Question: how can I sort Array in Object Array with element key ?
Please see picture for more info :

So for example in picture you can see we have 8 object now , so we want to sort 8 object with key in new array for example sort 8 object with "" key in array or "" key in array !!!
But I think we have a problem because we can't access to key in new array !!!
So I think this code can't help to me :
'''
Array.Sort....
'''
Kind regards
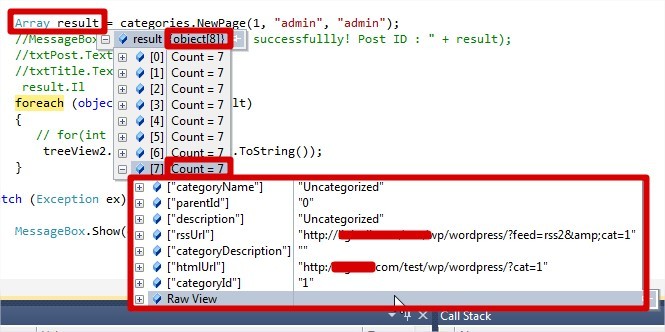
Answer: It is not obvious from your question, but the array you want to sort seems to contain dictionaries that represents object instances by having the same set of keys. To get access to the values you need to cast the array elements to the correct dictionary type (I assume it is 'Dictionary<String, String>'). You can then use LINQ to sort by using the 'OrderBy' clause:
'''
var sortedByCategoryName = result
.Cast<IDictionary<String, String>>()
.OrderBy(d => d["categoryName"]);
'''
The sorting will be based around string sorting because the values are strings. However, if you want to sort by say 'parentId' (which is a number) you first need to perform a conversion:
'''
var sortedByParentId = result
.Cast<IDictionary<String, String>>()
.OrderBy(d => Int32.Parse(d["parentId"]));
'''
Note that the above code will throw exceptions if either a key is missing from the dictionary or, in the second example, if the value cannot be parsed as an integer.